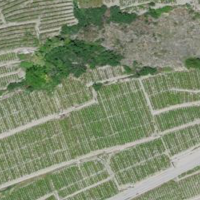
EUNIS habitat code: 40
Species observed at this site:
Opuntia humifusa